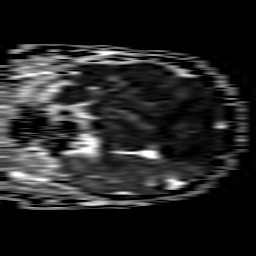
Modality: ADC
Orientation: coronal
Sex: female
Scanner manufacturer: philips
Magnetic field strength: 1.5 T
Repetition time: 3.651 s
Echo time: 0.09255 s